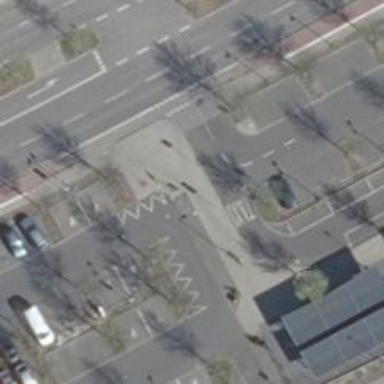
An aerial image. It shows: Motorcycle parking area with designated surface.